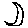
Label: moon